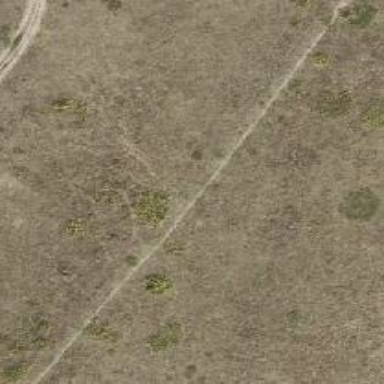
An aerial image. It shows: Path covered with grass.